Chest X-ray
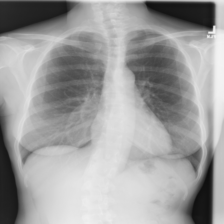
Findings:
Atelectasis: negative
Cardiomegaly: negative
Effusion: negative
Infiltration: negative
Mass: negative
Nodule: negative
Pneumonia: negative
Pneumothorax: negative
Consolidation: negative
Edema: negative
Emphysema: negative
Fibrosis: negative
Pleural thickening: negative
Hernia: negative